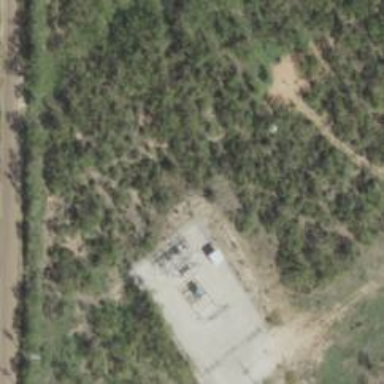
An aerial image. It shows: There is distribution substation enclosed by fence.